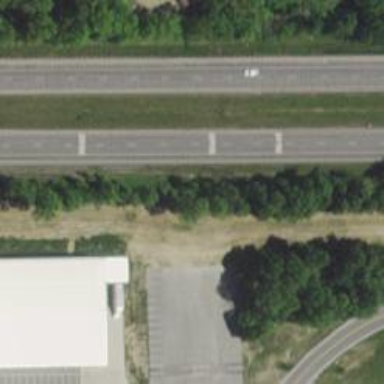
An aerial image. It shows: Expressway with asphalt surface categorized as trunk highway.